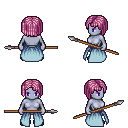
a pixel art fantasy rpg character, female body template, dark elf, purple skin, overskirt, teal pants, pink pageboy hairstyle, black shoes, spear, four views (front, back, left, right), 2x2 character sprite sheet, small pixel art, hard edges, no anti-aliasing